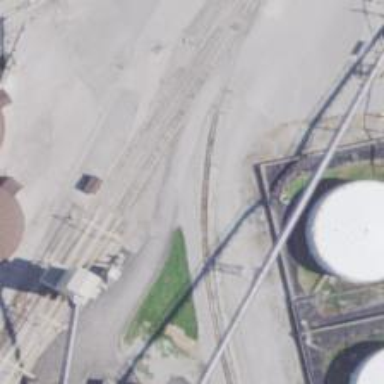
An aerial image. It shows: Railway siding with rails.